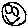
Label: smiley face